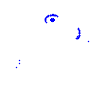
Particle: electron